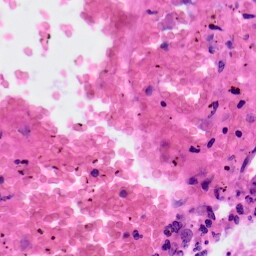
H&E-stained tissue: Colon